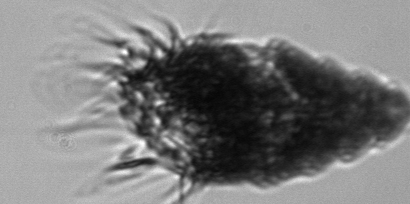
Label: Laboea_strobila